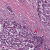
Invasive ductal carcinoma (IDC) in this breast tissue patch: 1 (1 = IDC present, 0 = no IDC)